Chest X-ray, PA view. Patient: 56 years old, sex M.
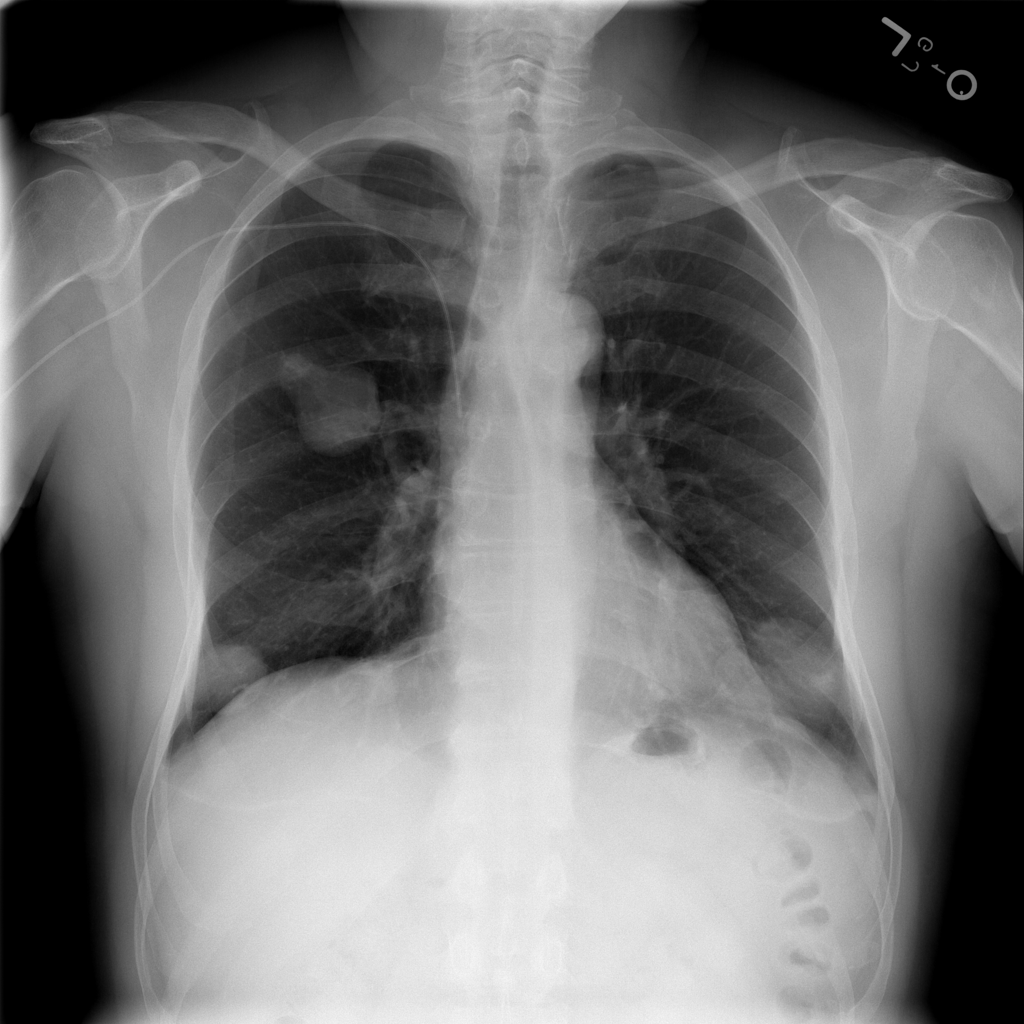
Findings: Mass